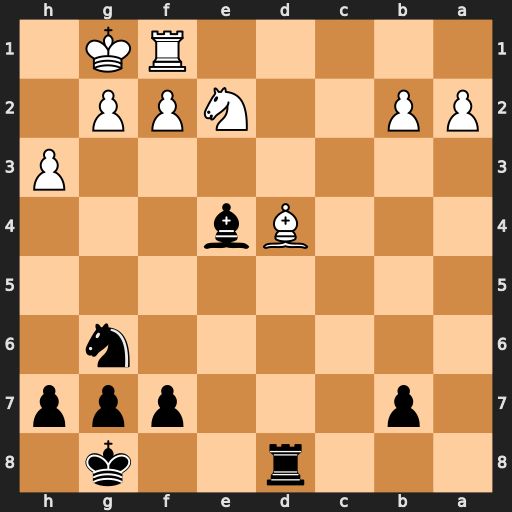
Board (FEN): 3r2k1/1p3ppp/6n1/8/3Bb3/7P/PP2NPP1/5RK1
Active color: b
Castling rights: -
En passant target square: -
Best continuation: Bd3 Bb6 Re8 Nc1 Bxf1